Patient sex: M
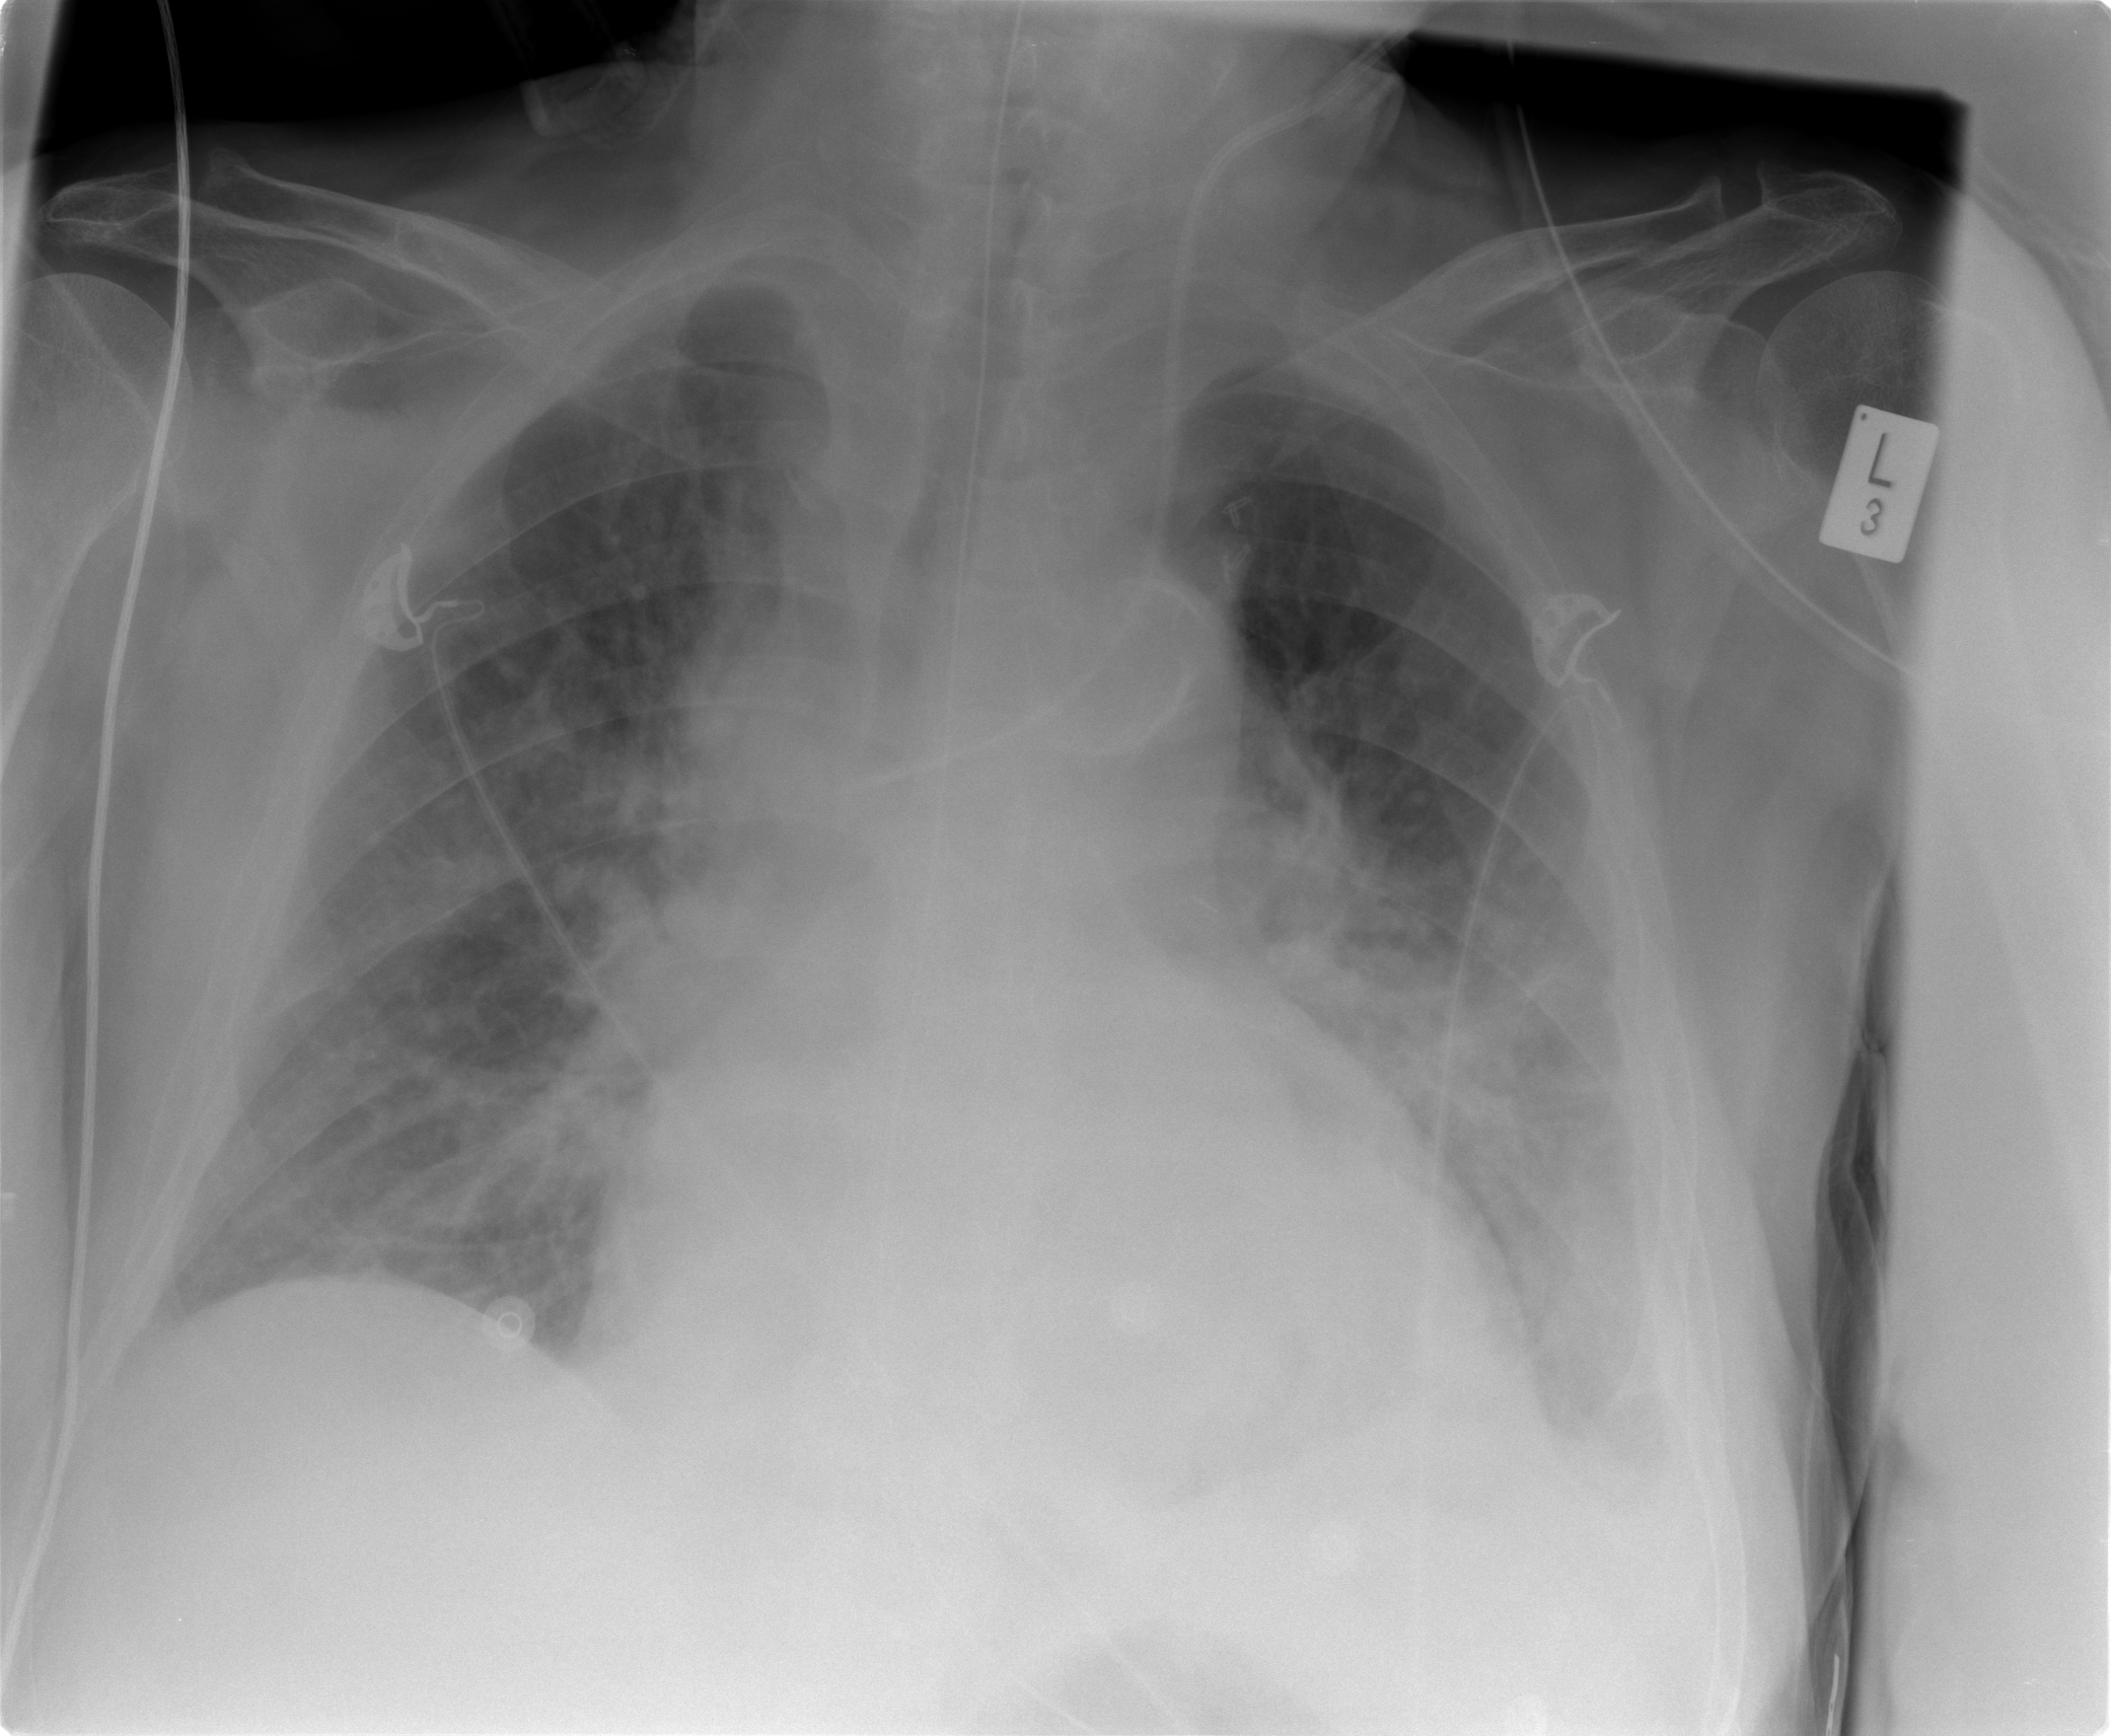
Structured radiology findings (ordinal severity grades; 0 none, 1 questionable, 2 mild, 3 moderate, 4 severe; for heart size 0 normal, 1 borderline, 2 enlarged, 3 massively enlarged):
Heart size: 2
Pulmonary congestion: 2
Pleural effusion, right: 1
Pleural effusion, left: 2
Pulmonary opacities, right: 2
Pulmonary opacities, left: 3
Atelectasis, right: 2
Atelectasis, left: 2